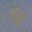
Label: 9